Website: apple
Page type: account-selection
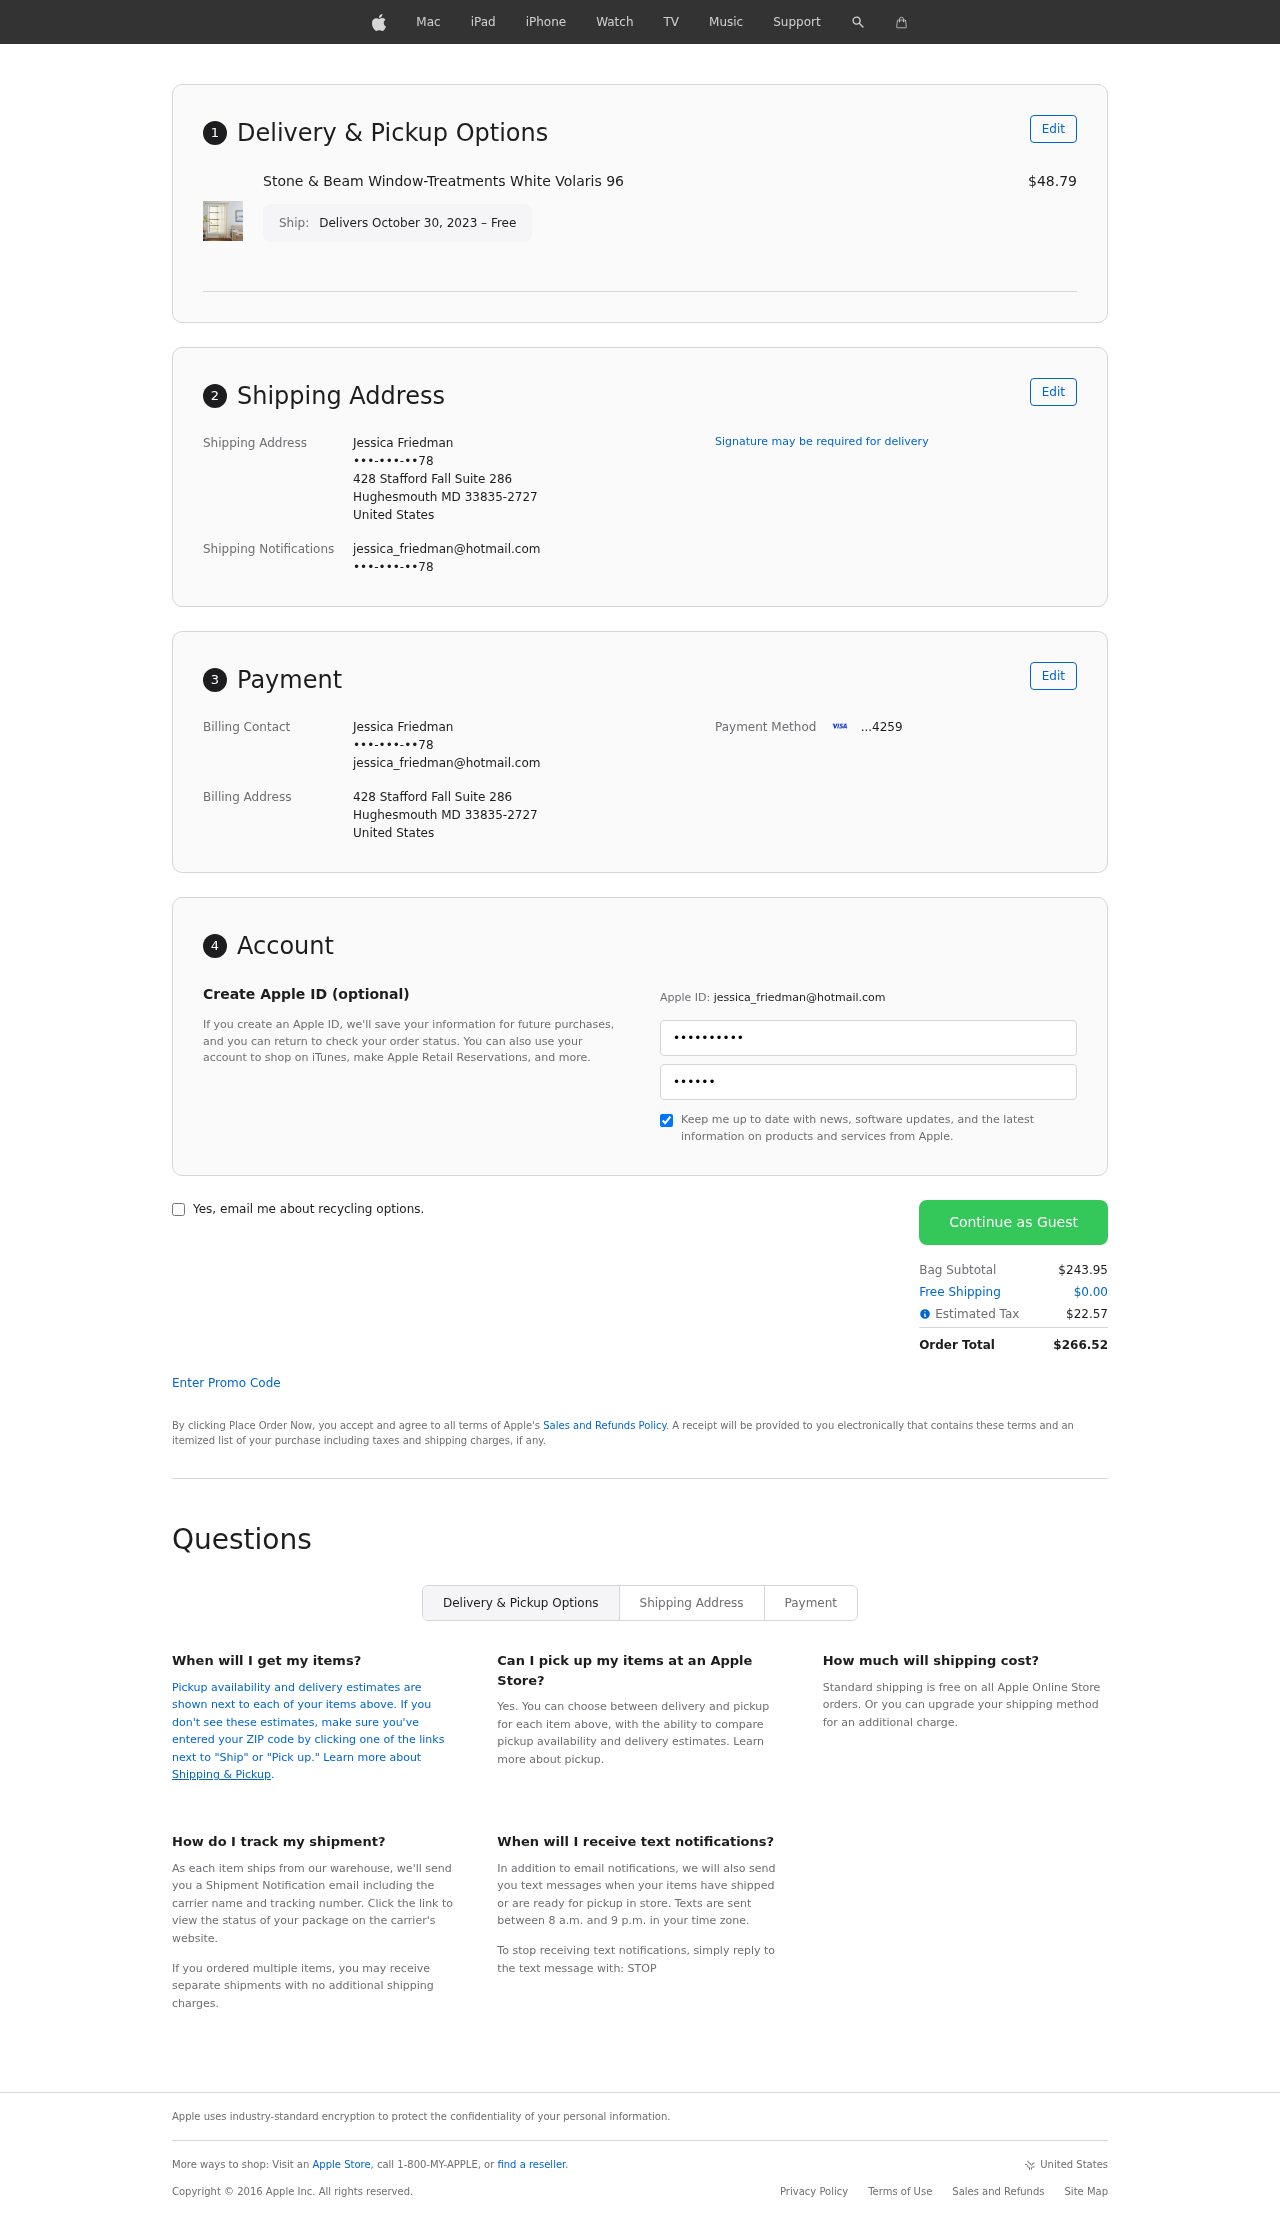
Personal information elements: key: PII_CARD_LAST4
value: ...4259
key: PII_CITY
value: Hughesmouth
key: PII_COUNTRY
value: United States
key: PII_EMAIL
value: jessica_friedman@hotmail.com
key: PII_FULLNAME
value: Jessica Friedman
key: PII_PHONE
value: •••-•••-••78
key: PII_POSTCODE_FULL
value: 33835-2727
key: PII_POSTCODE_FULL
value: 33835
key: PII_STATE_ABBR
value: MD
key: PII_STREET
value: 428 Stafford Fall Suite 286
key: PII_PHONE2
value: •••-•••-••78
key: PII_FIRSTNAME
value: Jessica
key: PII_LASTNAME
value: Friedman
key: PII_FULLNAME2
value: Jessica Friedman
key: PII_FULLNAME3
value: Jessica Friedman
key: PII_FIRSTNAME2
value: Jessica
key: PII_FIRSTNAME3
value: Jessica
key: PII_LASTNAME2
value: Friedman
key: PII_LASTNAME3
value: Friedman
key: PII_FIRSTNAME_DERIVED
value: Jessica
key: PII_LASTNAME_DERIVED
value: Friedman
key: PII_FULLNAME_DERIVED
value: Jessica Friedman
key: PII_NAME_FULL_DERIVED
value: Jessica Friedman
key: PII_PHONE3
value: •••-•••-••78
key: PII_LOGIN_USERNAME
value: jessica_friedman
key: PII_EMAIL2
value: jessica_friedman@hotmail.com
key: PII_EMAIL3
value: jessica_friedman@hotmail.com
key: PII_LOGIN_USERNAME2
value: jessica_friedman
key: PII_LOGIN_USERNAME3
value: jessica_friedman
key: PII_STATE_ABBR2
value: MD
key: PII_POSTCODE
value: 33835
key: PII_POSTCODE_EXT
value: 2727
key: PII_POSTCODE_NUMERIC
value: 33835
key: PII_POSTCODE_EXT_NUMERIC
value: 2727
Product elements: key: PRODUCT1_NAME
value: Stone & Beam Window-Treatments White Volaris 96
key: PRODUCT1_PRICE
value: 48.79
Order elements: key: ORDER_DELIVERY_DATE
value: Delivers October 30, 2023 – Free
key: ORDER_SUBTOTAL
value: $243.95
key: ORDER_SHIPPING_COST
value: $0.00
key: ORDER_TAX
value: $22.57
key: ORDER_TOTAL
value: $266.52